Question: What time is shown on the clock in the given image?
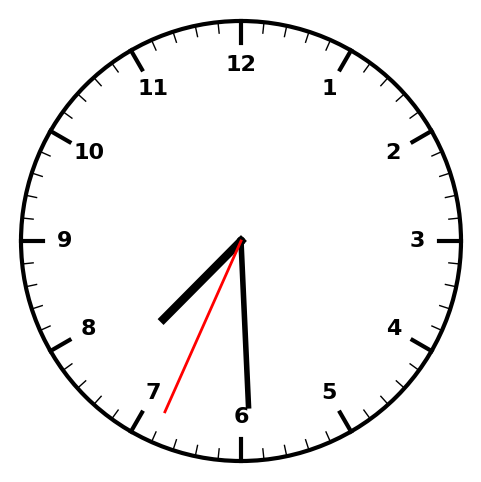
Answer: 07:29:34